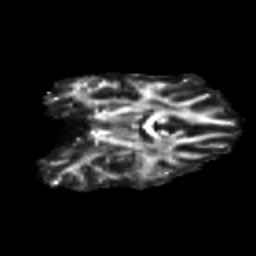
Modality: FA
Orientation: coronal
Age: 30
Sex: male
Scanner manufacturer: siemens
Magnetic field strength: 3 T
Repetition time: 8.8 s
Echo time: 0.085 s